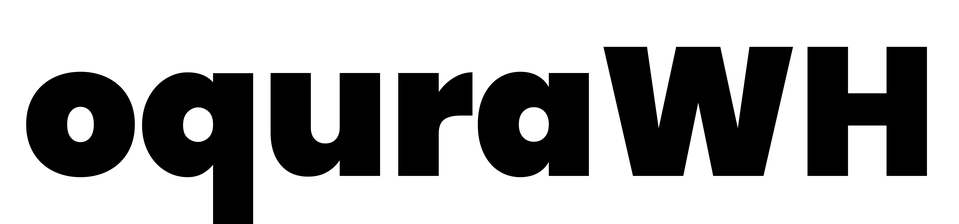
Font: Poppins-Black